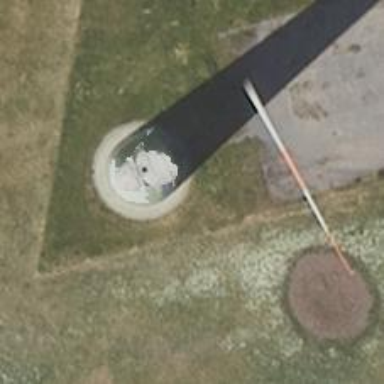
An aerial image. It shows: Wind generator powered by horizontal axis wind turbine.